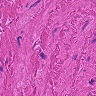
Metastatic tissue present: no